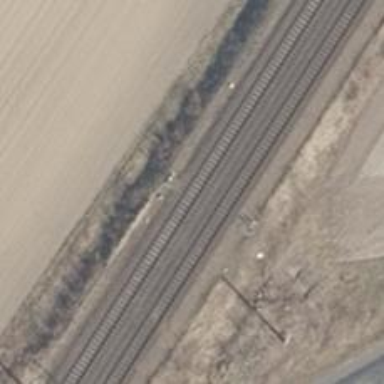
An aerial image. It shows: Railway signal.